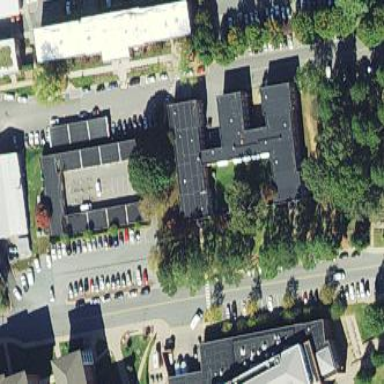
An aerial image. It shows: University building.